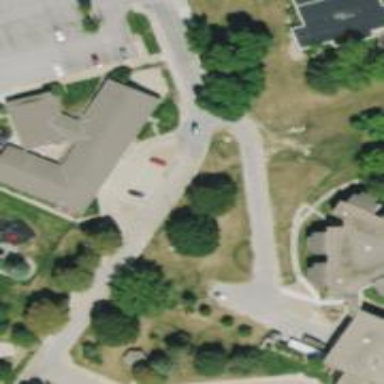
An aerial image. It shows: School building serving as kindergarten.